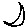
Label: moon